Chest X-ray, PA view. Patient: 47 years old, sex M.
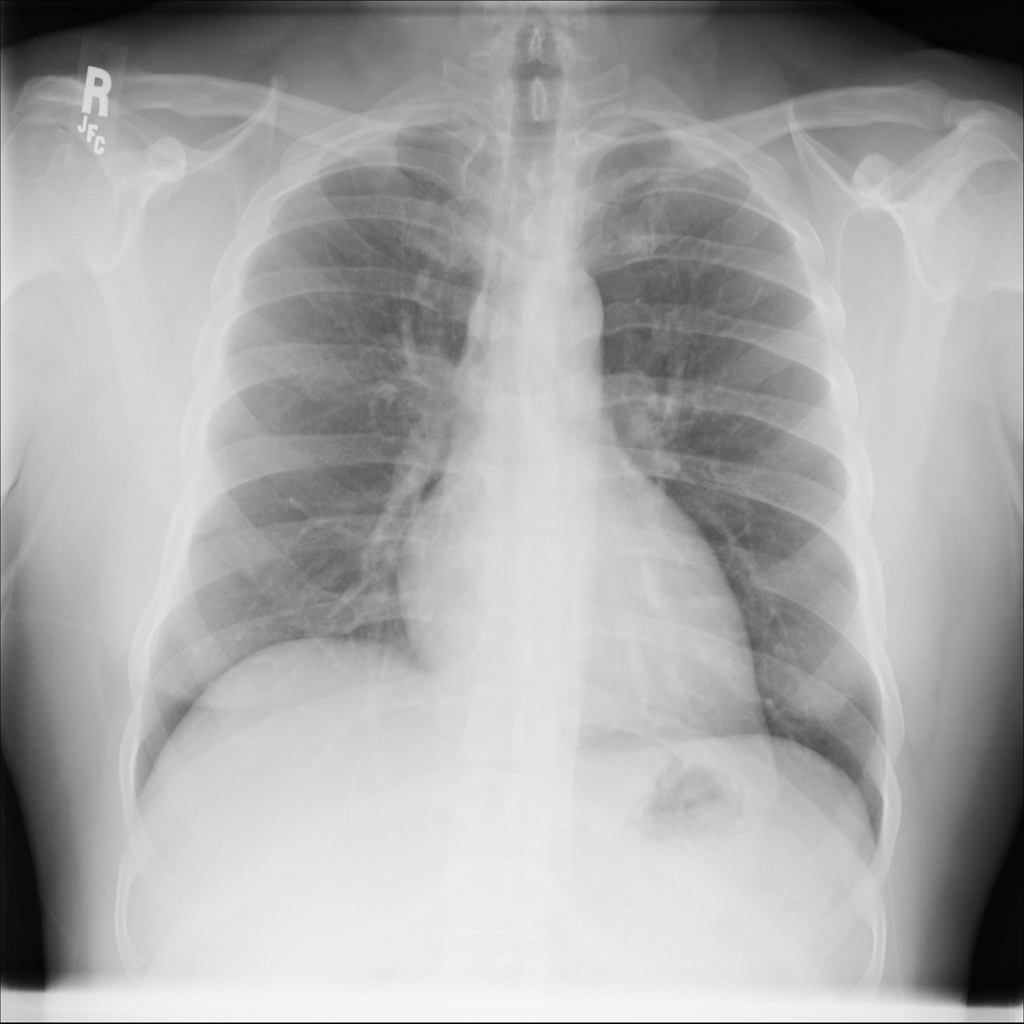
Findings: No Finding